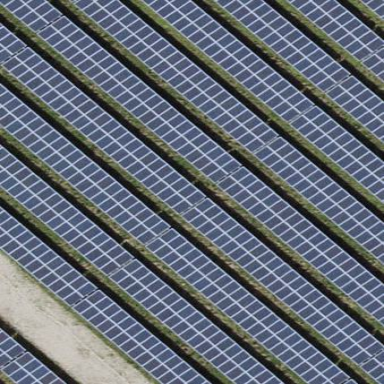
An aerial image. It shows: Solar power generator with photovoltaic panels.